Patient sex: M
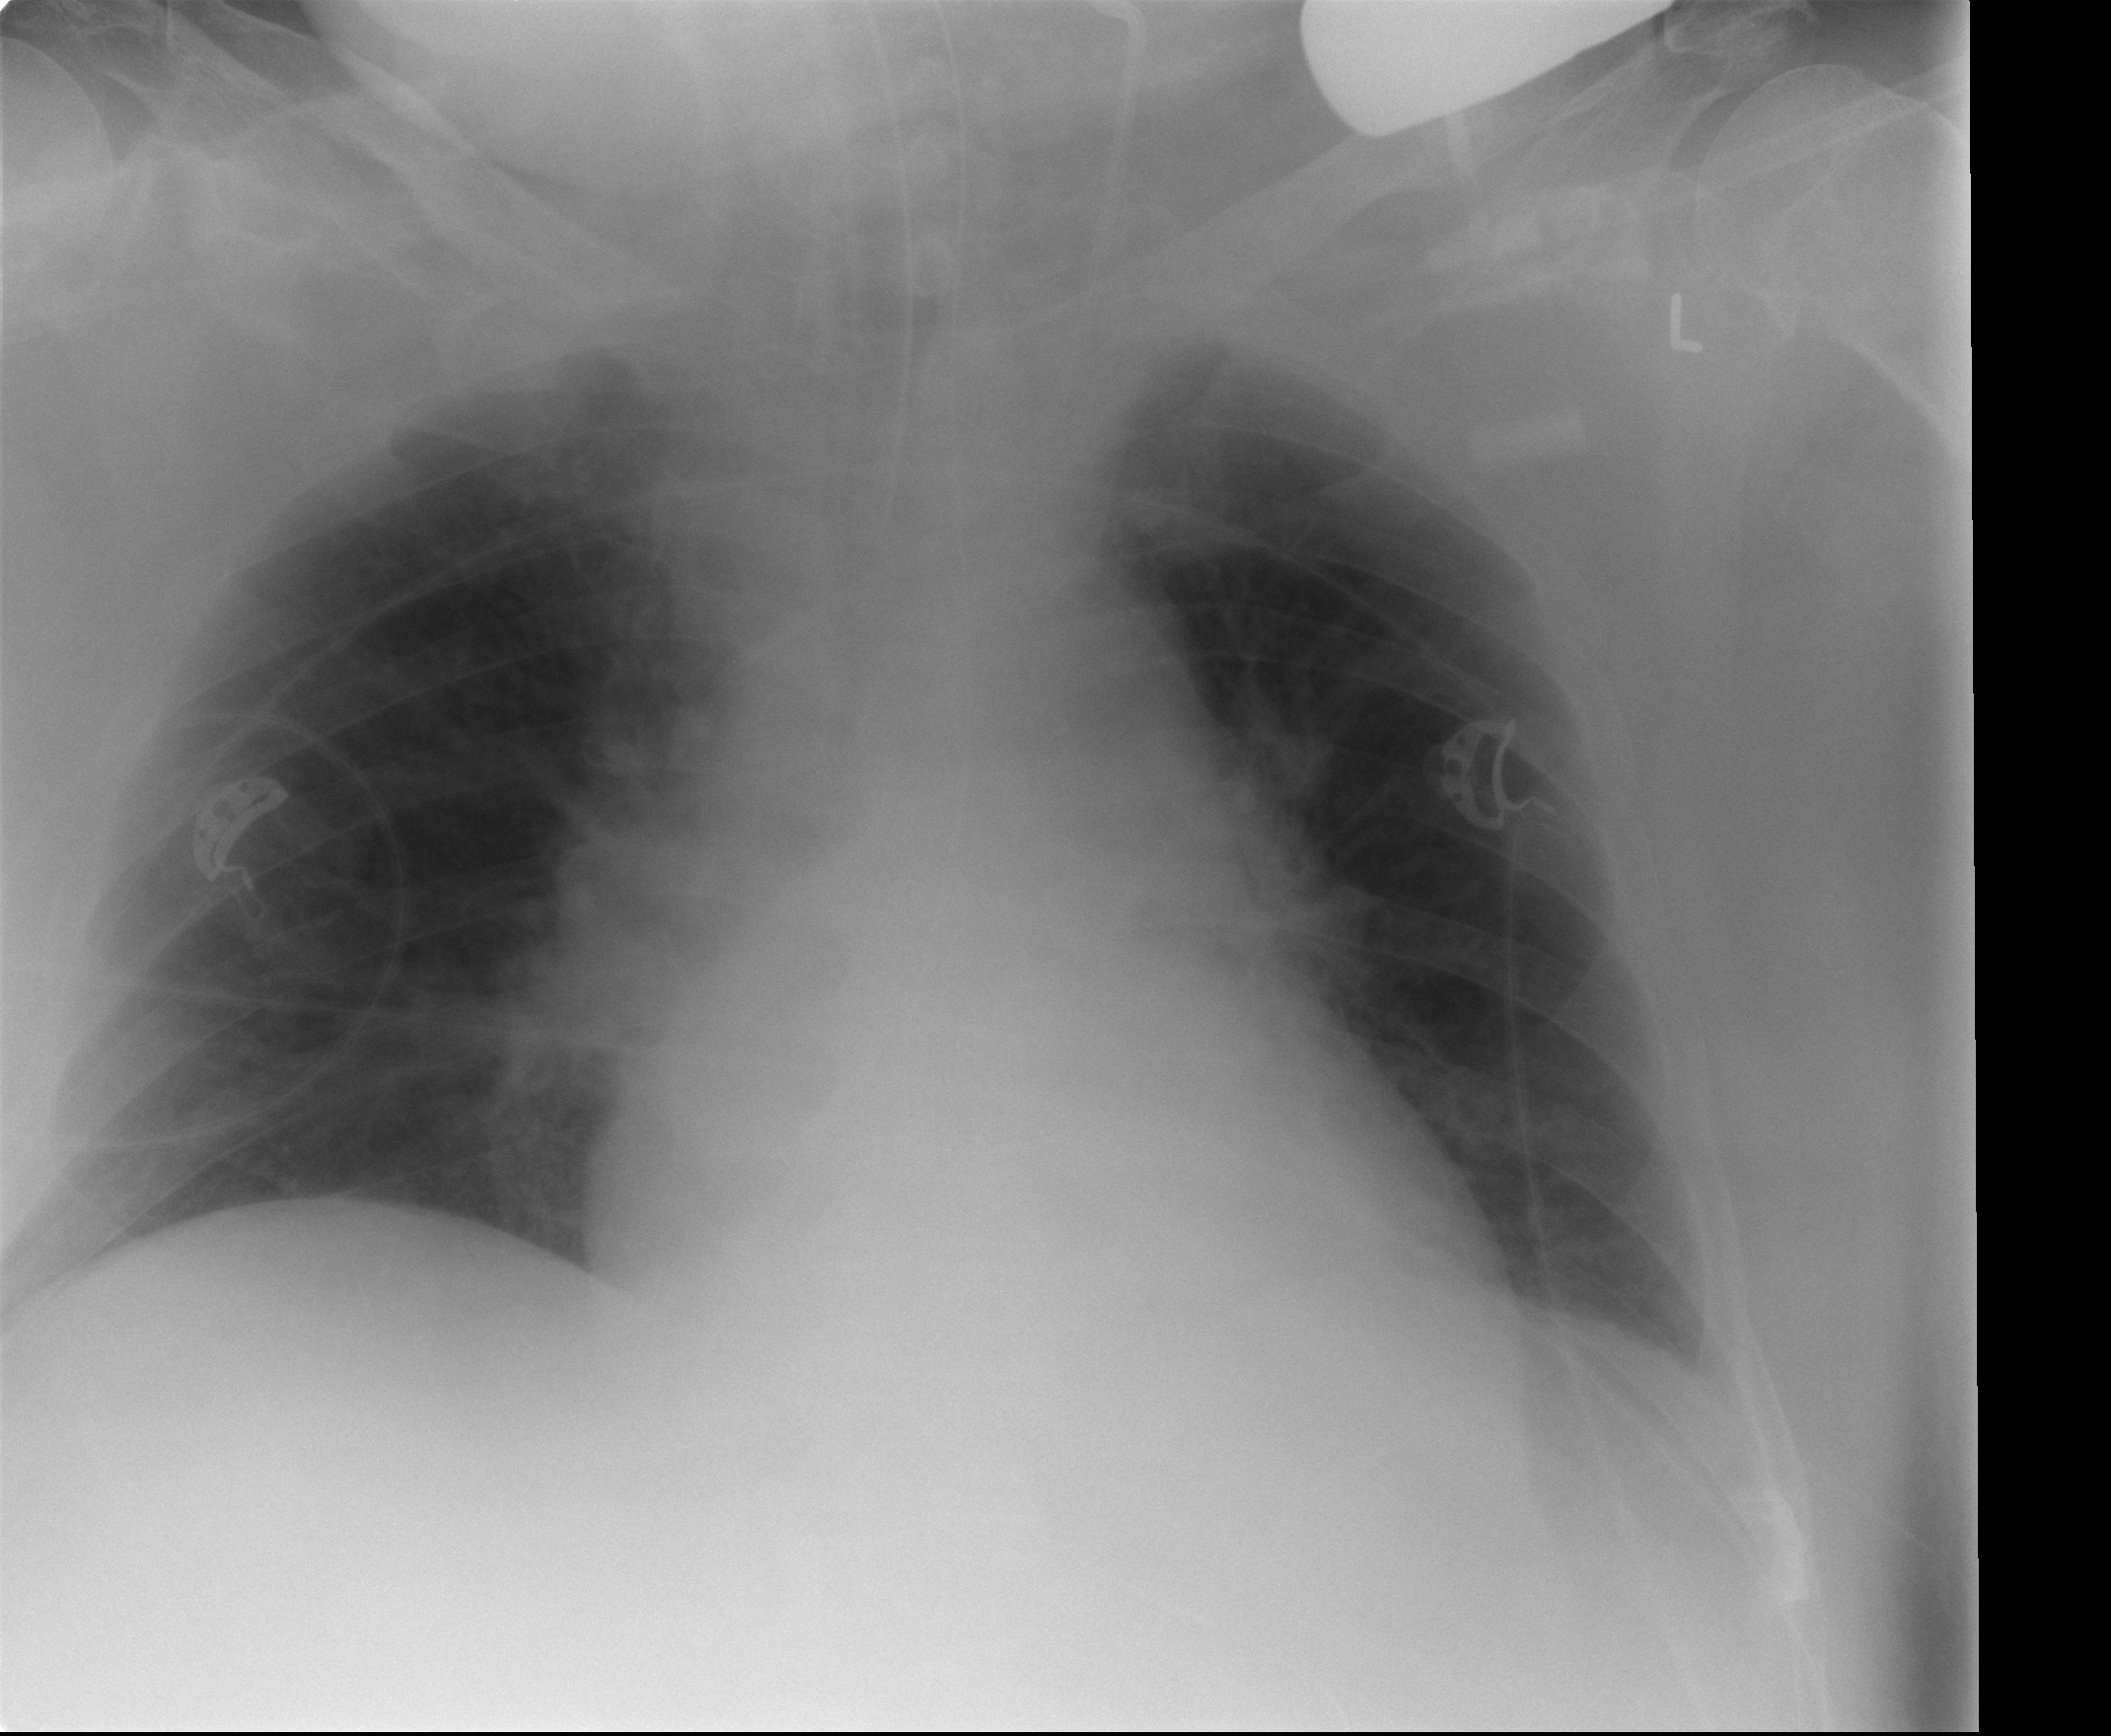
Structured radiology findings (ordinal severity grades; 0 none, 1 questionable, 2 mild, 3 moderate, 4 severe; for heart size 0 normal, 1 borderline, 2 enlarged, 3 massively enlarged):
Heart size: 2
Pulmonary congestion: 1
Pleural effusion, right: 0
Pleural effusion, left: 0
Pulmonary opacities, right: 0
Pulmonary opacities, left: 0
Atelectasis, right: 0
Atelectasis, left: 0